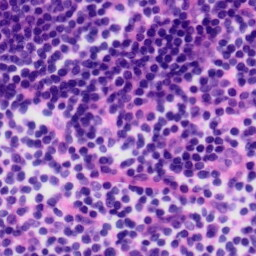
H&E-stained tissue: Tonsil